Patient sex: M
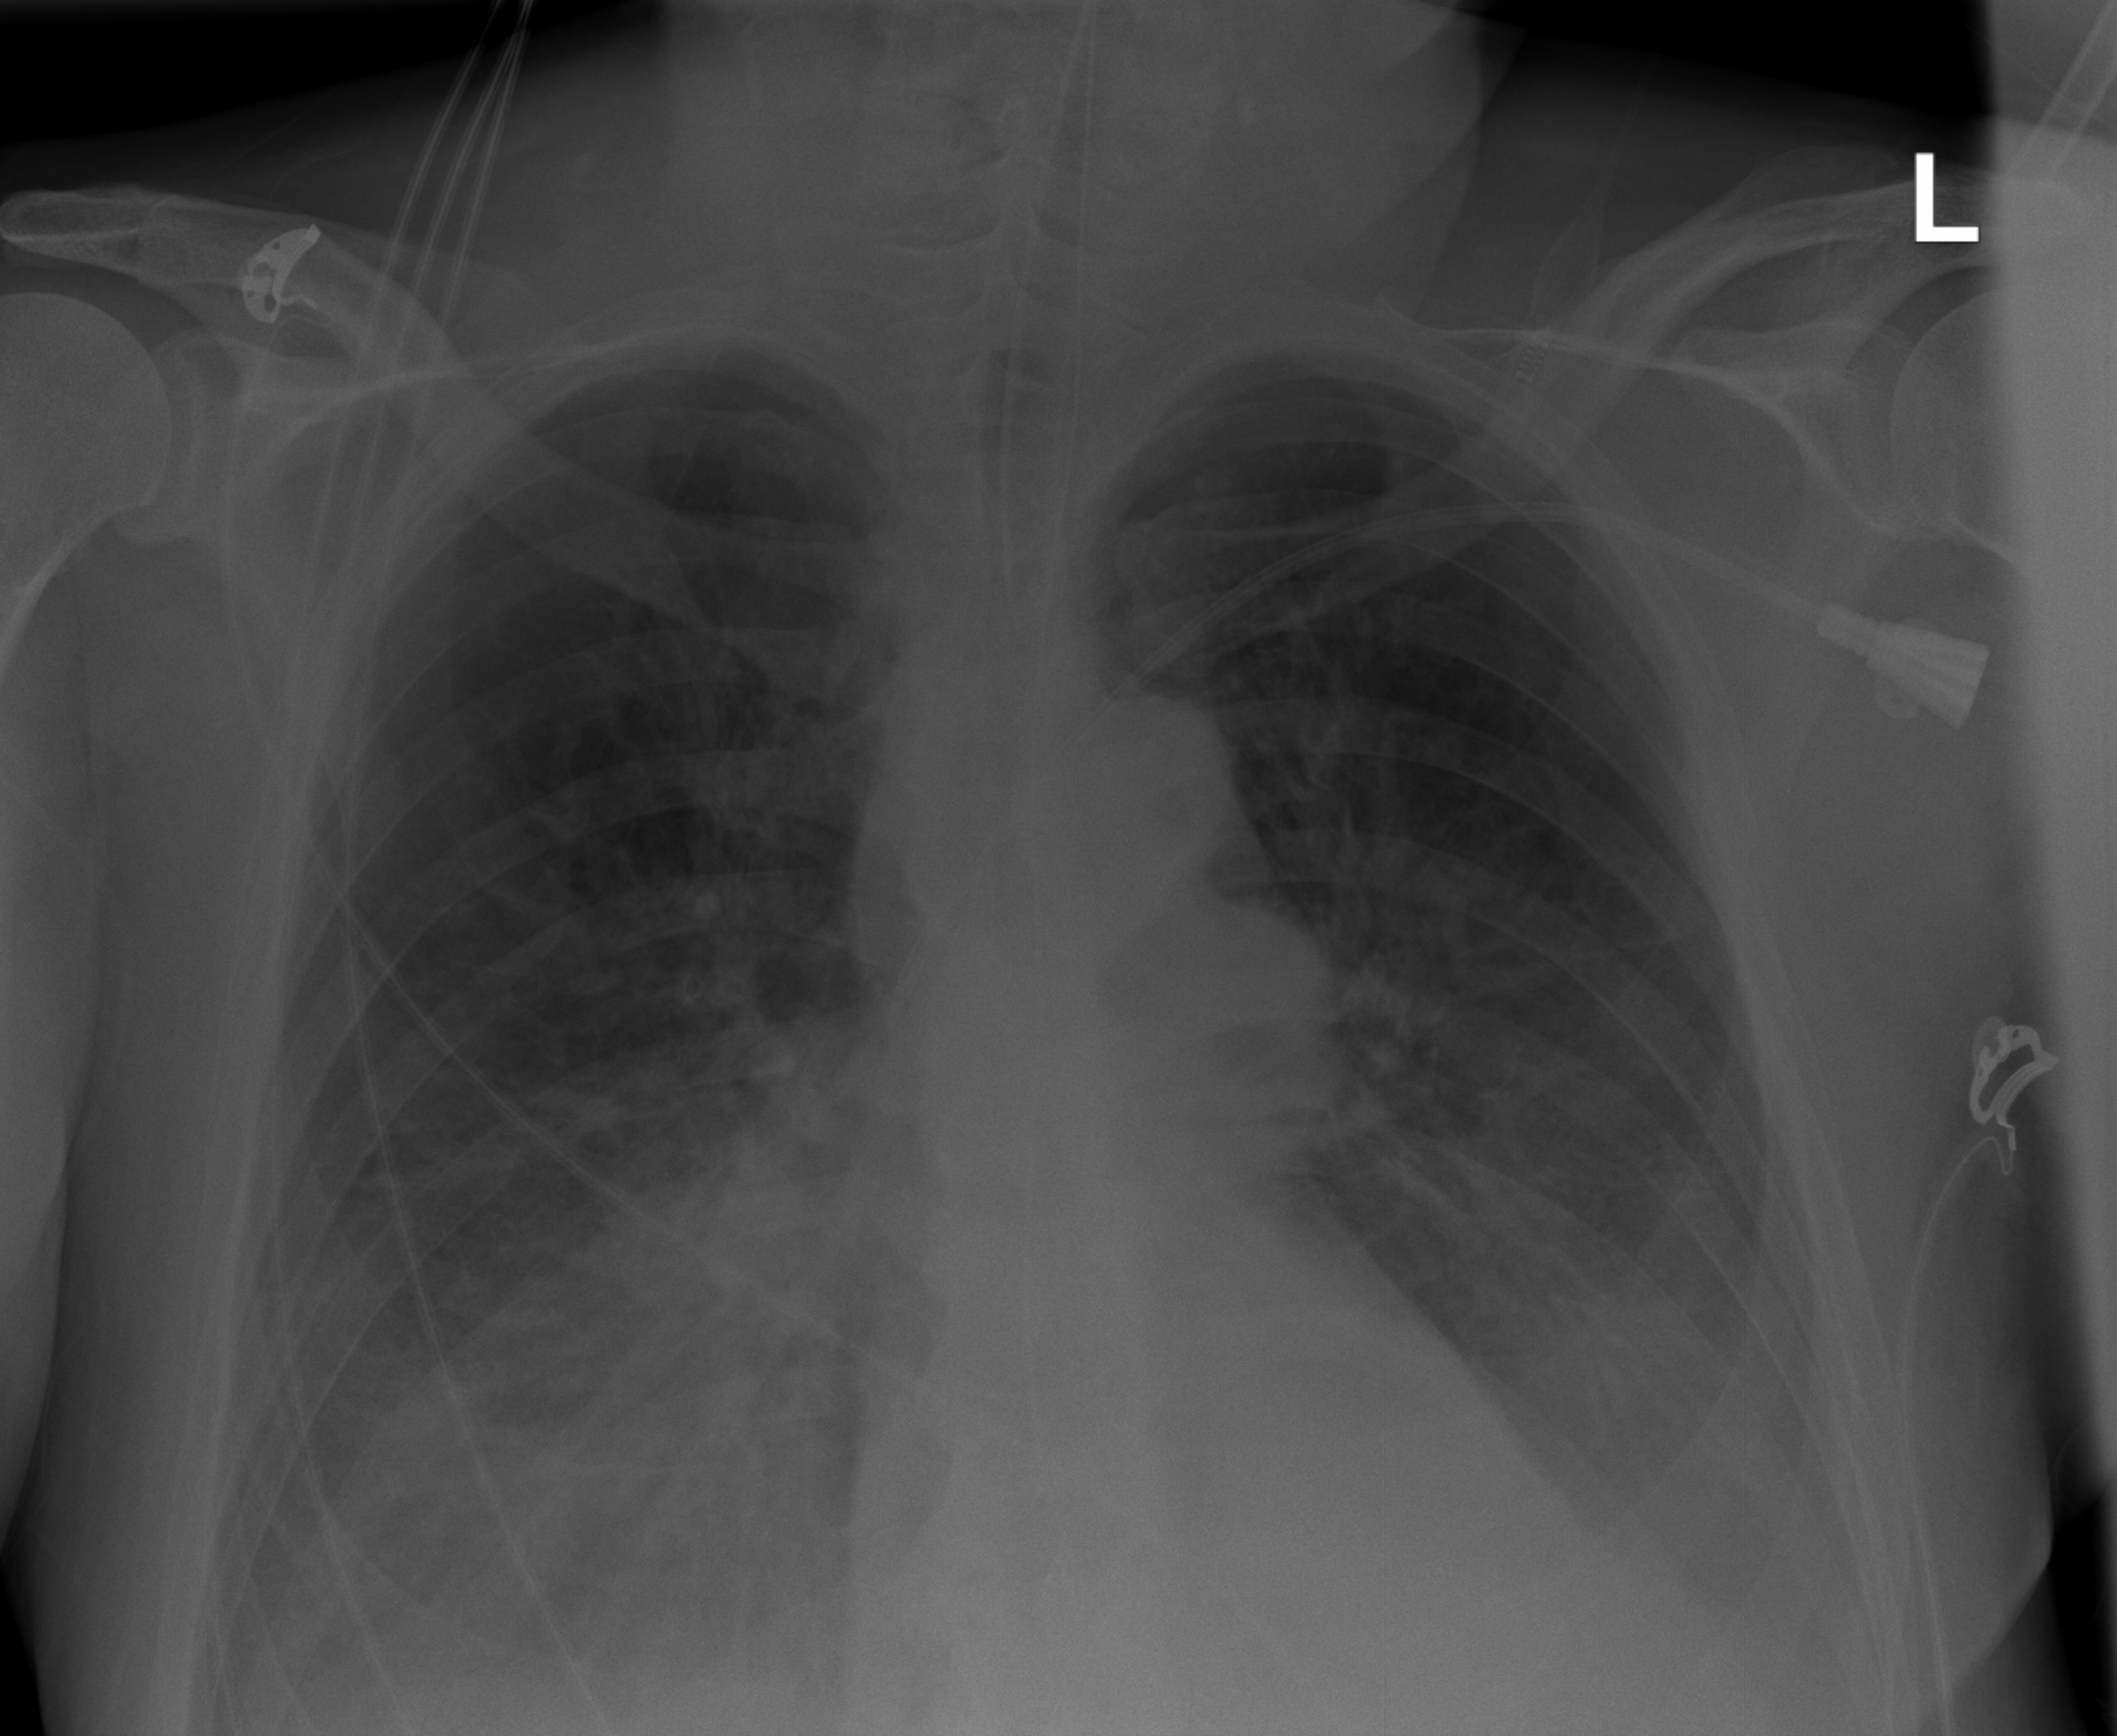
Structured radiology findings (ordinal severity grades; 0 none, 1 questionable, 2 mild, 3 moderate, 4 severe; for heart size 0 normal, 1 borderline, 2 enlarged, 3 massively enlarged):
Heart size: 0
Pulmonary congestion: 0
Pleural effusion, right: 2
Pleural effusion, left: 2
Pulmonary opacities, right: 0
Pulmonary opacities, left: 0
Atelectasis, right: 2
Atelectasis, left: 2